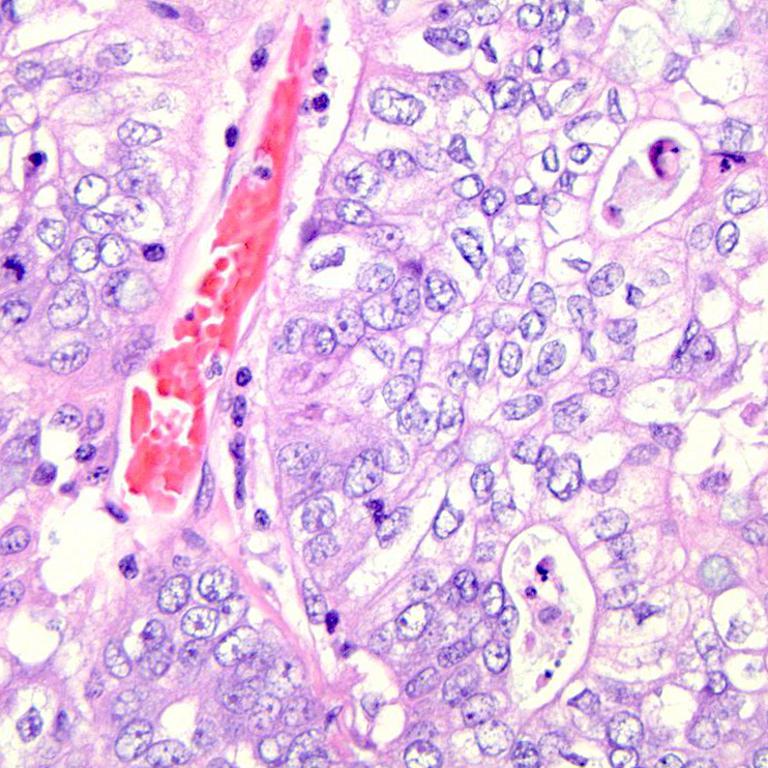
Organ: colon
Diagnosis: adenocarcinomas